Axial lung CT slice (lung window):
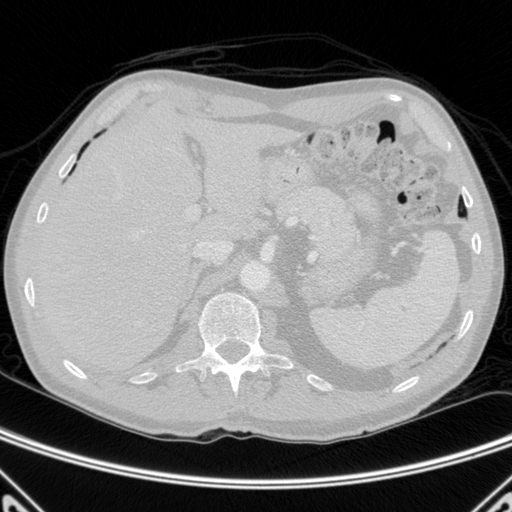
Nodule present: no